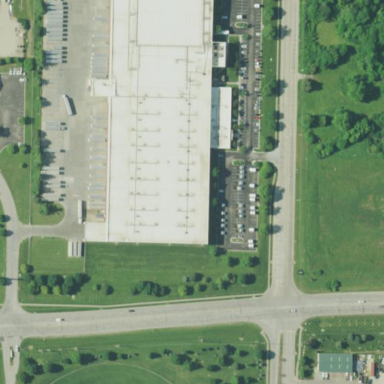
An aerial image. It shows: Warehouse.